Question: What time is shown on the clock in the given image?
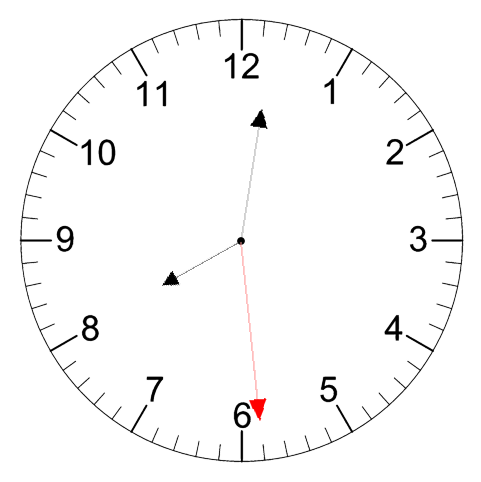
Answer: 08:01:29